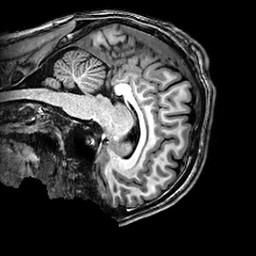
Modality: T1w
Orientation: sagittal
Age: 26
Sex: male